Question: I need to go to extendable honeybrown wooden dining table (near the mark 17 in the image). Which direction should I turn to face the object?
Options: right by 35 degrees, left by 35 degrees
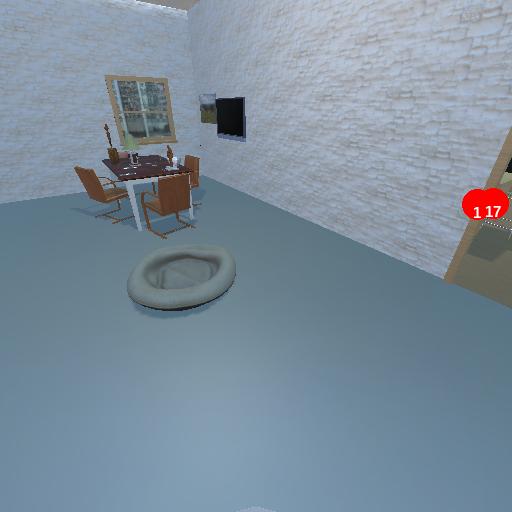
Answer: right by 35 degrees